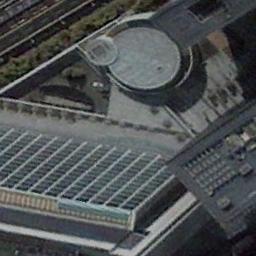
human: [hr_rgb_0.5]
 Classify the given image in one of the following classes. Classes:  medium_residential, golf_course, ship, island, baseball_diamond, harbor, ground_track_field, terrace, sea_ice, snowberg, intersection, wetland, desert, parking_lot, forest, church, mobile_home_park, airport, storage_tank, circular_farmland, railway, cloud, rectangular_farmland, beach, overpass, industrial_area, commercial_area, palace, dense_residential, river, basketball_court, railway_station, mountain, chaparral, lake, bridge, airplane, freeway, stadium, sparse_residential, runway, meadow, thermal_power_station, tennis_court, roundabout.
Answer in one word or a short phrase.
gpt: commercial_area